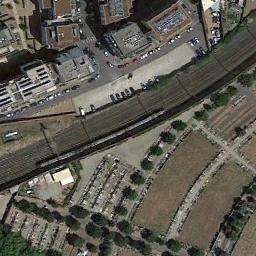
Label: railway